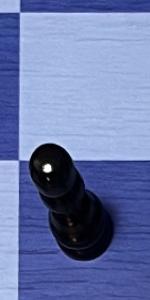
Label: Pawn_Black